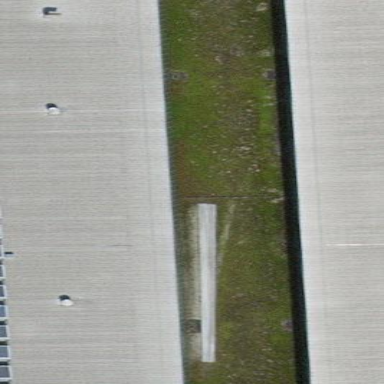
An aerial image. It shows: Building with flat roof.